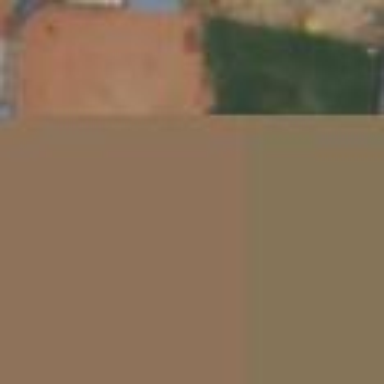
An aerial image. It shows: Baseball pitch for leisure land activities.